Question: I'm trying to import a libGDX project into IntelliJ running OSX 10.9. When creating my own project it's not an issue specifying the path to the android sdk in the gdx-setup, but when importing one I keep getting the issue:
'''
SDK location not found. Define location with sdk.dir in the local.properties file or with an ANDROID_HOME environment variable.
'''

I haven't found anything resembling a local.properties file and wouldn't know how to create one, so I set the ANDROID_HOME environment variable with the path to my android sdk, adding this to my .bash_profile: 'export ANDROID_HOME=/Applications/android-sdk'
Additionally I added '$ANDROID_HOME:$ANDROID_HOME/tools:$ANDROID_HOME/platform-tools' to my PATH as well, which seems somewhat overkill, but unfortunately the <URL>.
IntelliJ isn't getting any of this however, I'm guessing adding it to my .bash_profile isn't the right way of doing it?
Thank you very much in advance!
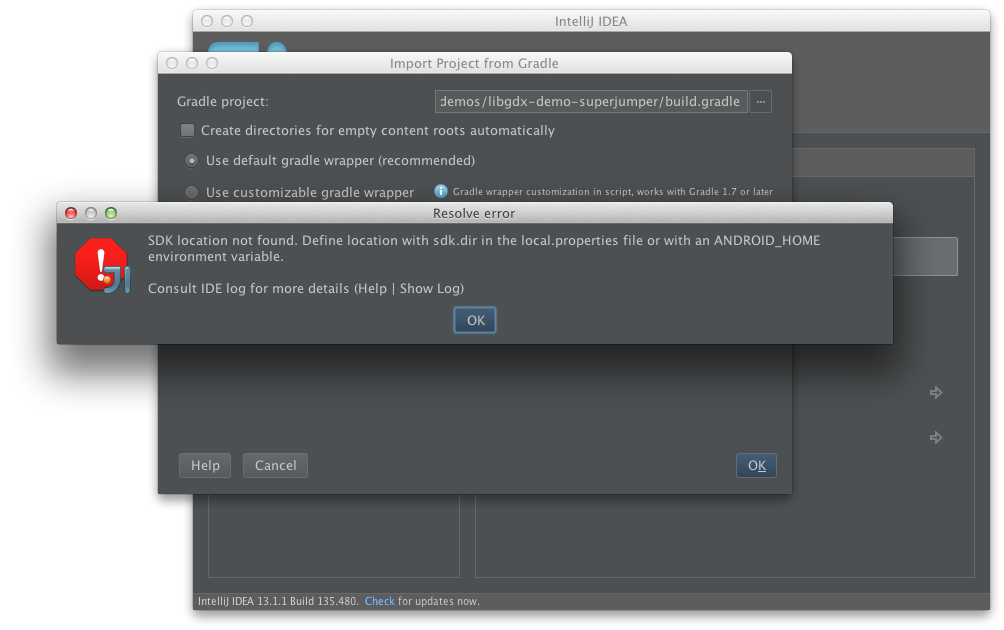
Answer: So thanks to the friendly people in the libGDX IRC it turned out to be relatively easy adding the local.properties file. The necessary content is just
'sdk.dir=/path/to/android/sdk'
This solves the problem and IntelliJ is now able to import the project. No further info on using environment variables.